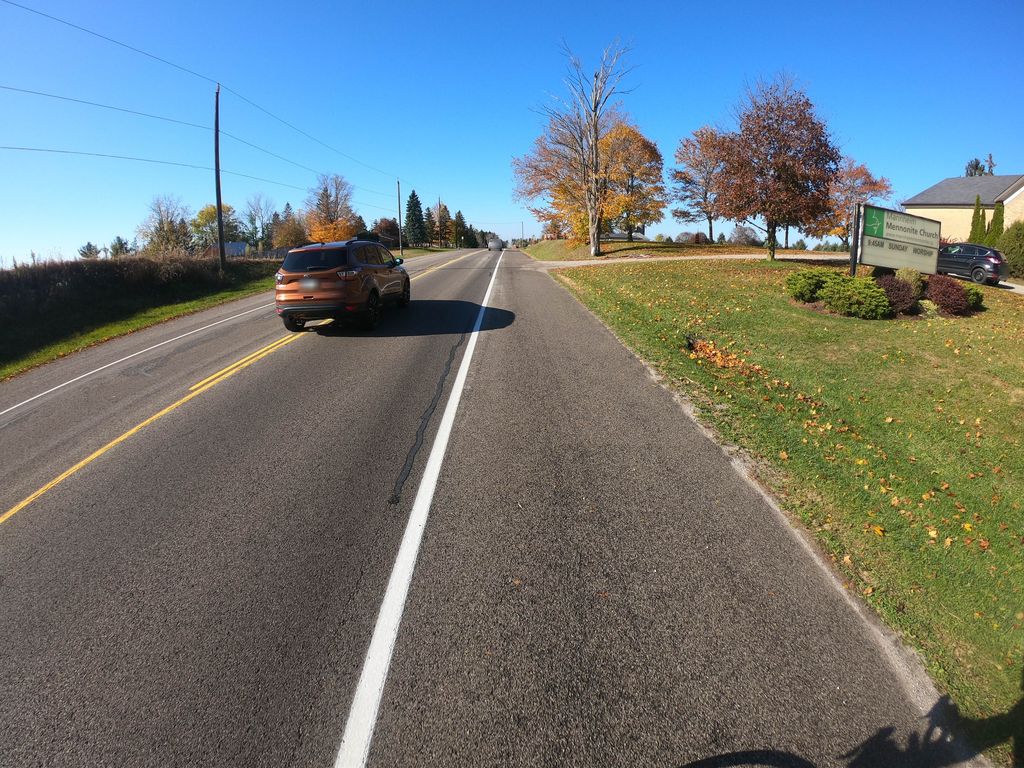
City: kitchener-waterloo